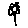
Label: flower